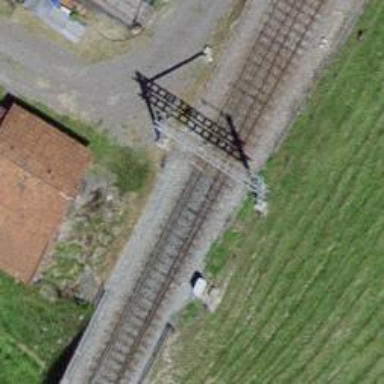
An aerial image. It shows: Railway switch.